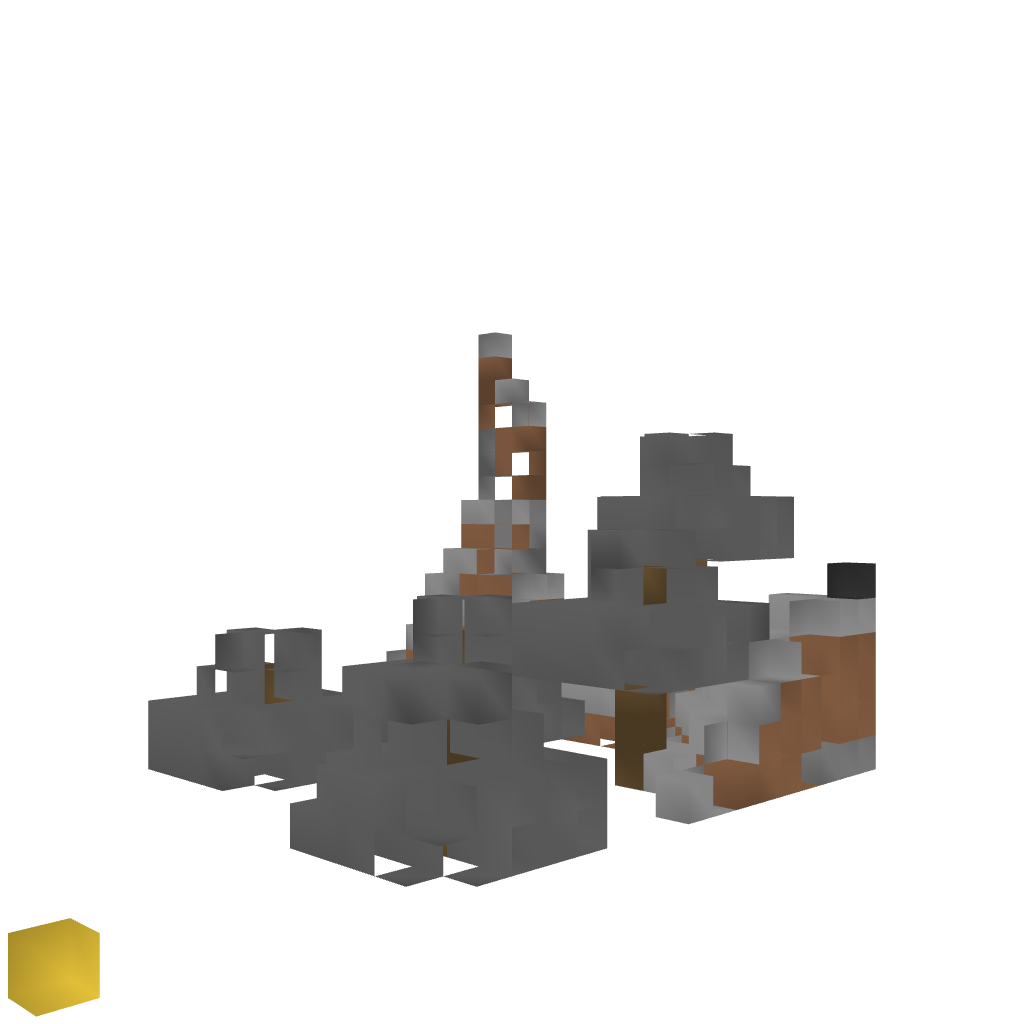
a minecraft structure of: Force a modern house made by Webisod